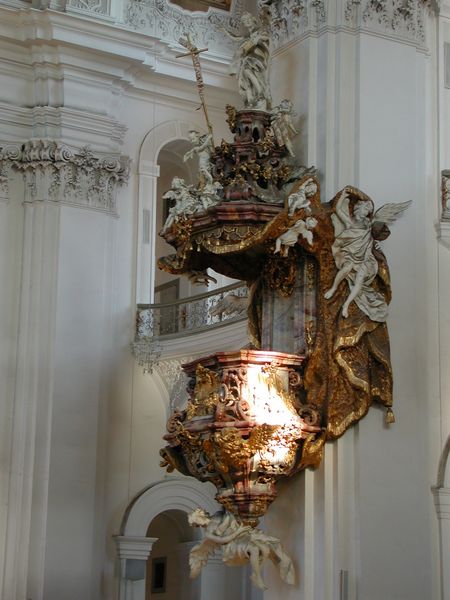
Titel: Kanzel
Künstler: Fidelis Sporer
Standort: Weingarten, Abteikirche (EU - D - BW)
Schlagwörter: flügel, weiß, braun, licht, marmor, pfeiler, säule, säulen, dach, tuch, ornament, alt, wand, architektur, barock, federn, halten, tragen, innenraum, vorhang, kirche, figur, fransen, gold, rokoko, engel, früchte, statue, balkon, bogen, italien, rede, pilaster, figuren, detail, ornamente, verzierung, stuck, durchgang, geländer, foto, kreuz, dom, beten, altar, rom, kapitell, girlanden, statuen, kanzel, gottesdienst, predigt, baldachin, etagen, quast, prunk, putten, schutzengel, putti, hochkanzel, katholisch, hockaltar, rockoki